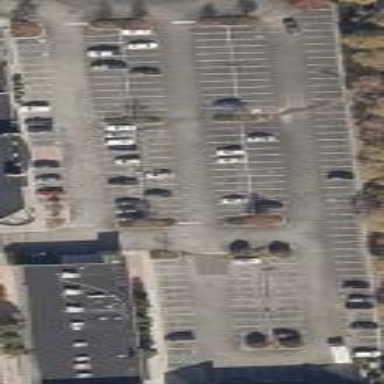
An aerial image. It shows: Parking area.